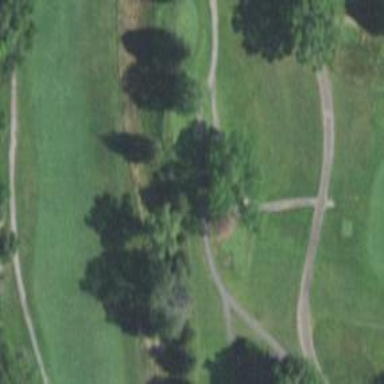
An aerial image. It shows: Golf cartpath that is also road path.